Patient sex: M
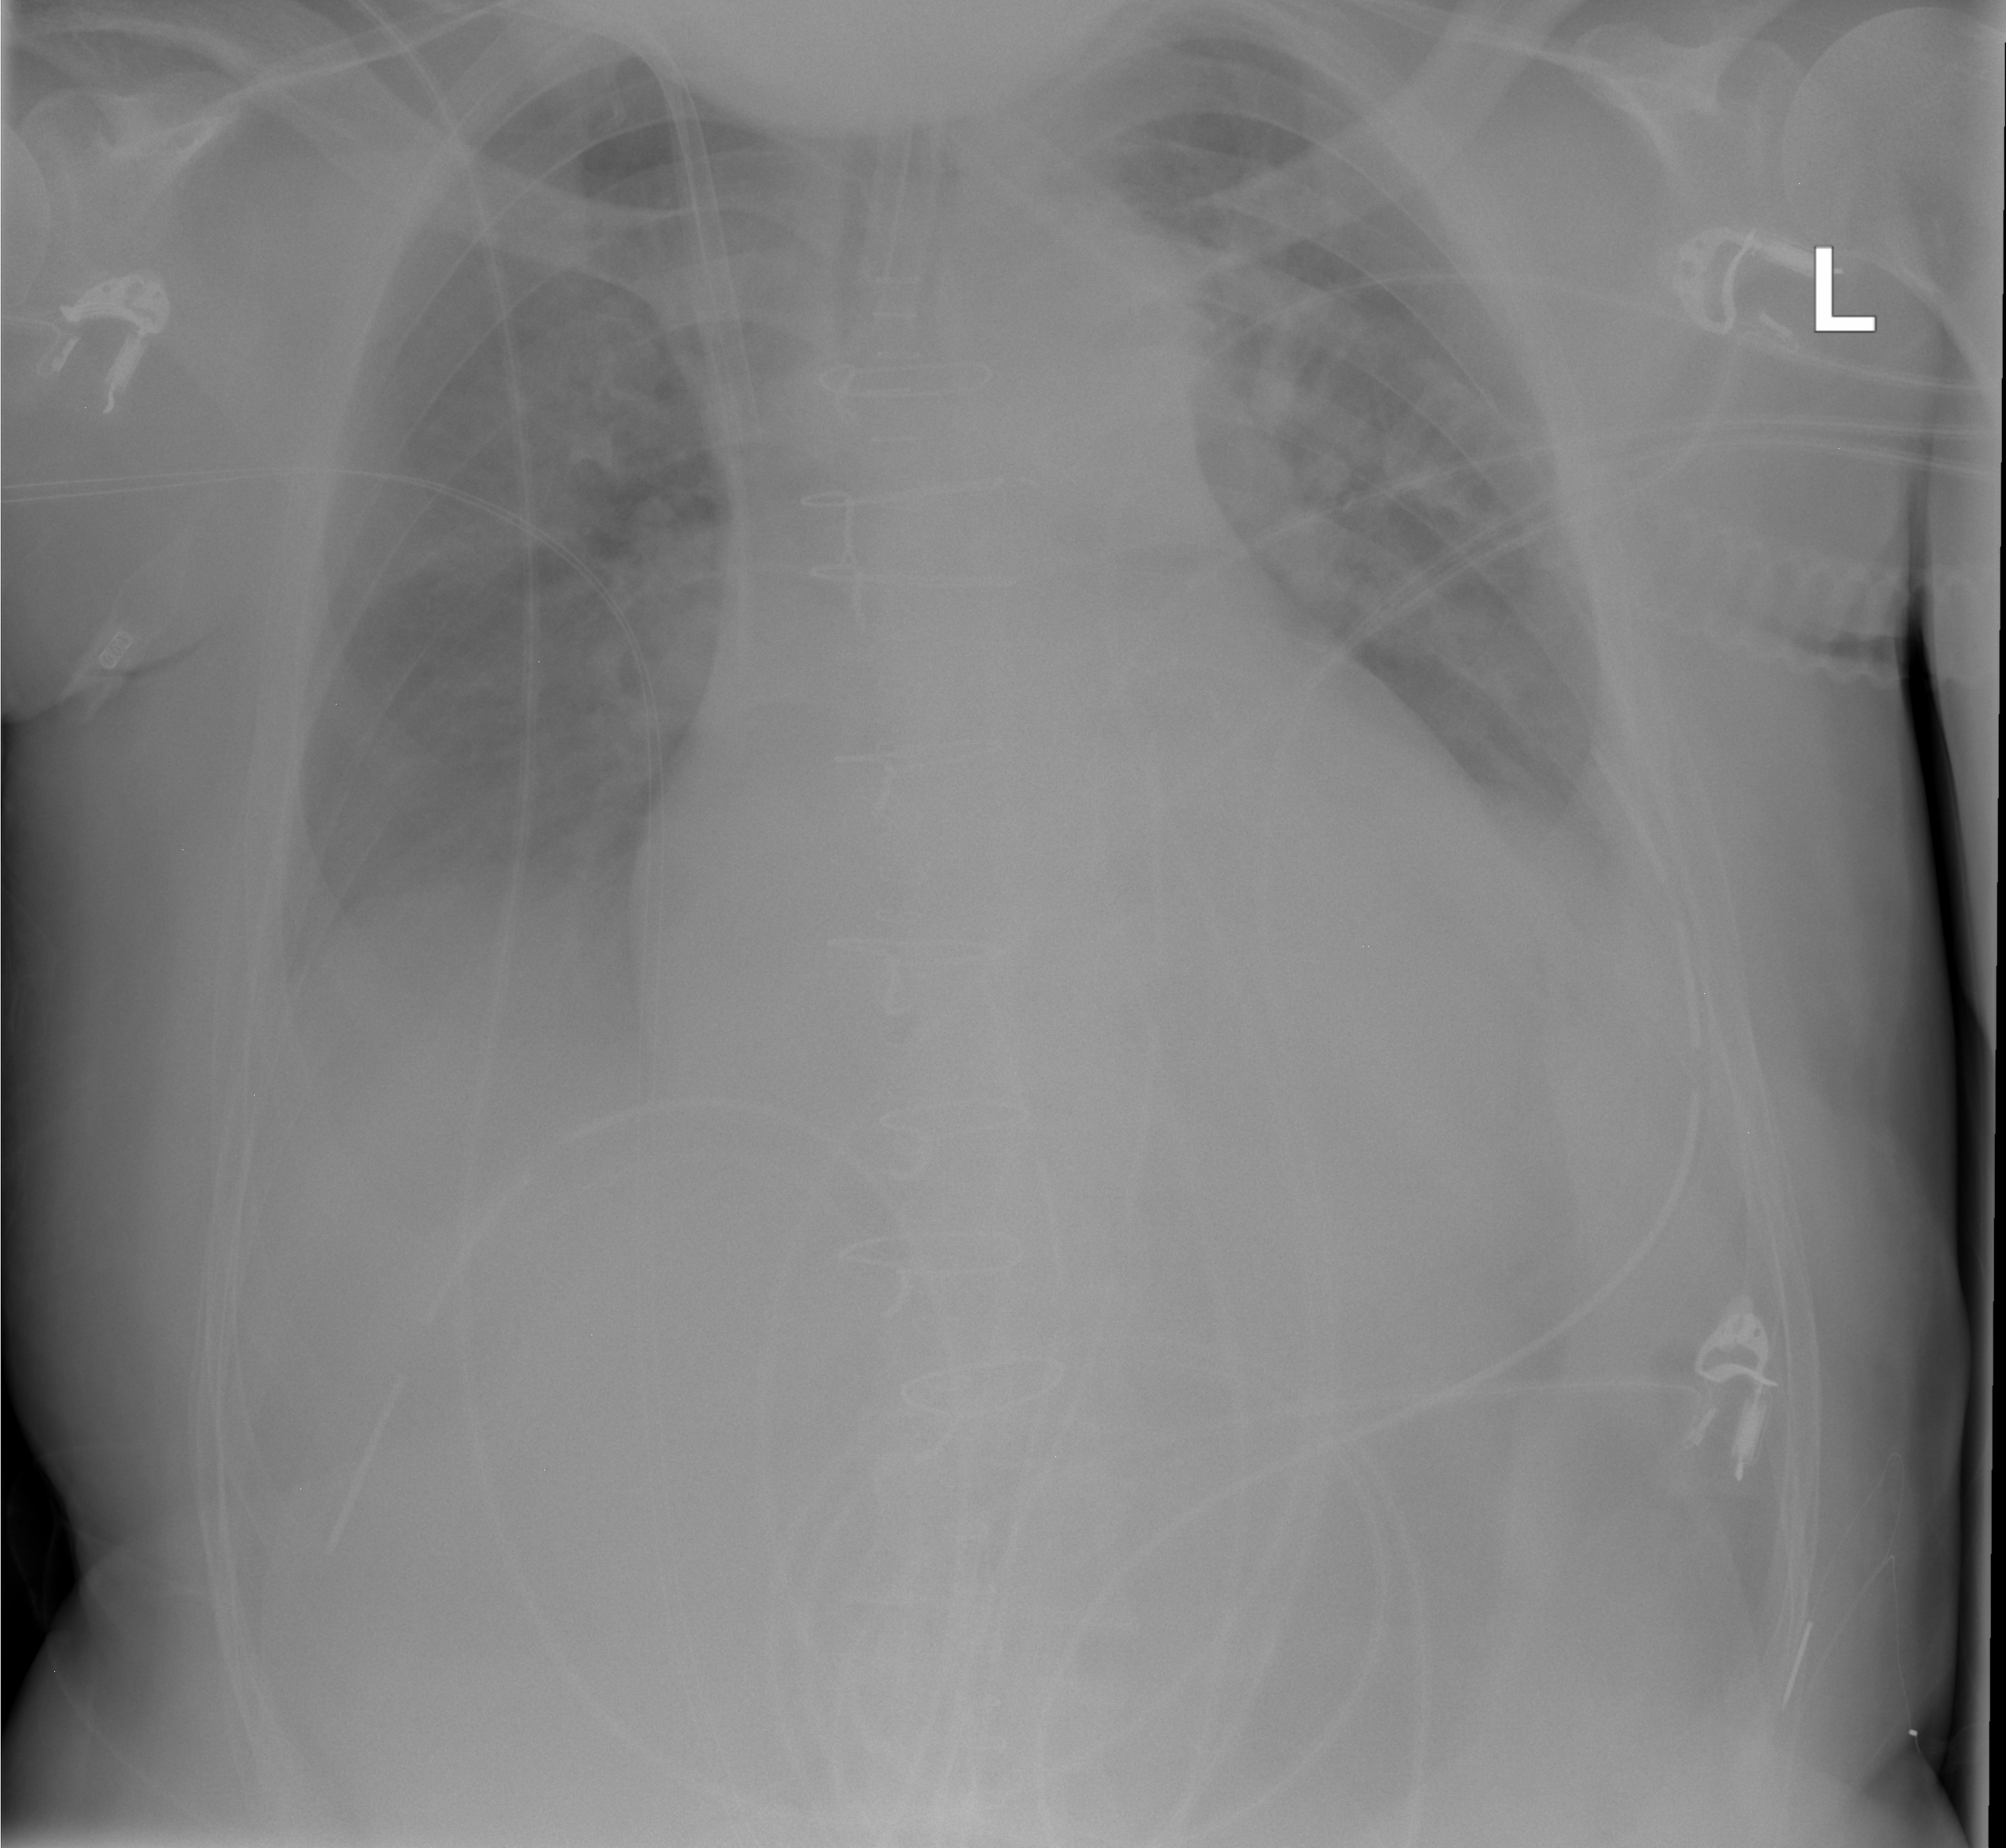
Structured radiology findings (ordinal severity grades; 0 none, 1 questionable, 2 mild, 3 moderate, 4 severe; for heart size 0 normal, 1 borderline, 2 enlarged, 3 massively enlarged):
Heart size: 2
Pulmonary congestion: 2
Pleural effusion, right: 2
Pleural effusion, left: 2
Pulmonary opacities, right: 0
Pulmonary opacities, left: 0
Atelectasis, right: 2
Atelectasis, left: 2